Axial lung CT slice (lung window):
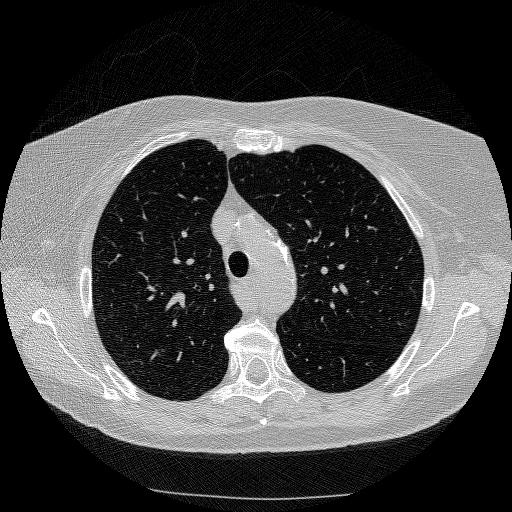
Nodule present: no